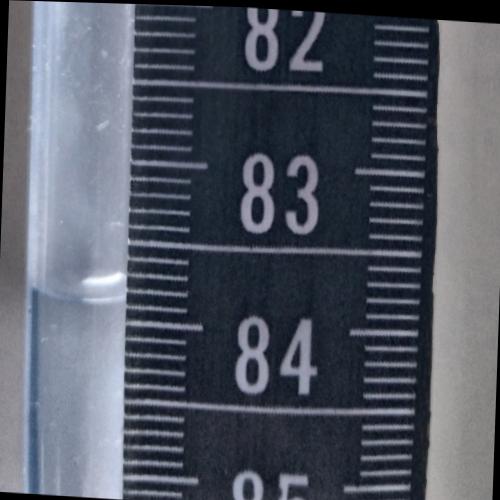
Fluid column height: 83.9 cm